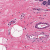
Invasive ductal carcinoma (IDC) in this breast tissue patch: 0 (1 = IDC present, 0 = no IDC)